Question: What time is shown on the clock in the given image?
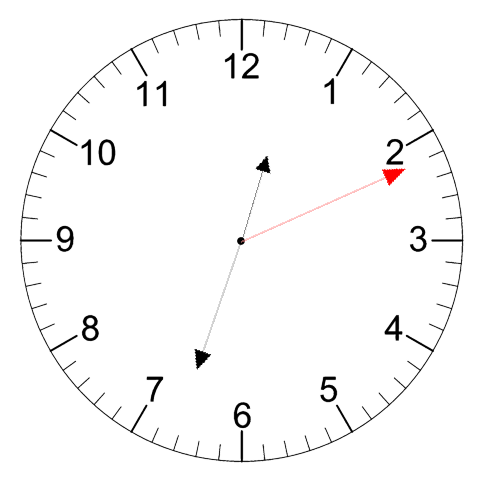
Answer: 12:33:11